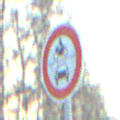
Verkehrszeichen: VerbotKraftfahrzeuge
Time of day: SunriseSunset
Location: Outdoor (Nature)
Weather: Clear
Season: Winter
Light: Natural